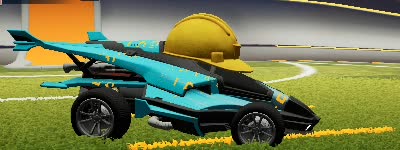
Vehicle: aftershock